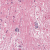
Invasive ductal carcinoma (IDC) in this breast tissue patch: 0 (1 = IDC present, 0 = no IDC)